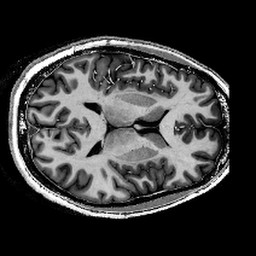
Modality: T1w
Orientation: axial
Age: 29
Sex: female
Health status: healthy
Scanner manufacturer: siemens
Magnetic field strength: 9.4 T
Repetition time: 6 s
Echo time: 0.003 s